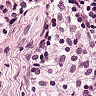
Metastatic tissue present: no